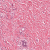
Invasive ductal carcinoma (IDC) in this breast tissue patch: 0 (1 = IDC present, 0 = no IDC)